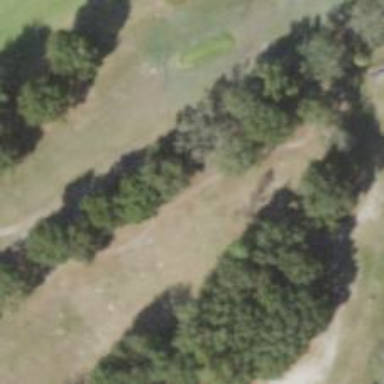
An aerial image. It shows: Path designated for golf carts.